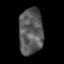
Tissue: skin
Cell type: Myeloid cells
Senescence score: 0.7126
Nuclear area (px): 1098
Mean DAPI intensity: 89.058